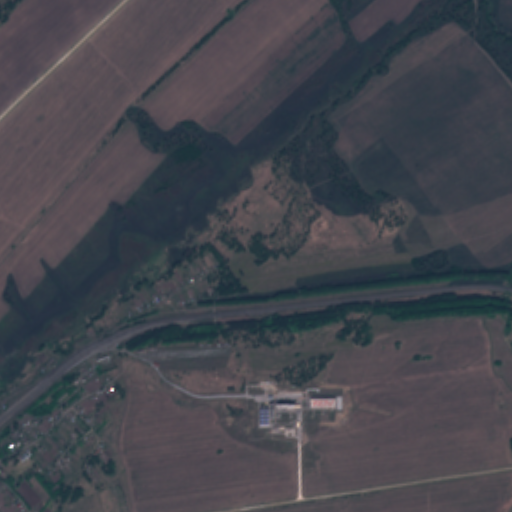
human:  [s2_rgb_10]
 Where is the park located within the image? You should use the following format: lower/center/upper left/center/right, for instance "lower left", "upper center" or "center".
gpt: The park is located in the lower left of the image.
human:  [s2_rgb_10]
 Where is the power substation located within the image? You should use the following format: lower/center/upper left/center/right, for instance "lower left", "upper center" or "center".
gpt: The power substation is located in the lower left of the image.
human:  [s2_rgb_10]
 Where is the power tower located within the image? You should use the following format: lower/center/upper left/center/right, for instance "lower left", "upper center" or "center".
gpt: The power tower is located in the lower of the image.
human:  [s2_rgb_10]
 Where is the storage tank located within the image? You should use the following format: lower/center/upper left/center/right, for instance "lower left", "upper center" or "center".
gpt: The storage tank is located in the lower center of the image.
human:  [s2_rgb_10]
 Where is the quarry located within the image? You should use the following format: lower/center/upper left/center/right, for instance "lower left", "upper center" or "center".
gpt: There is no quarry in the image.